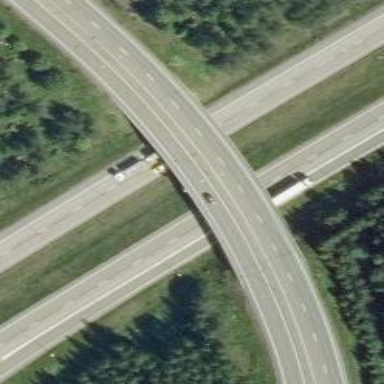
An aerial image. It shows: Asphalt bridge over motorway.